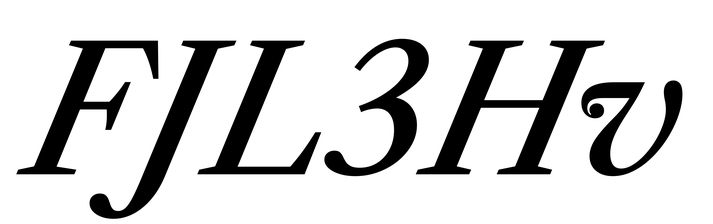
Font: LibreCaslonText-Italic_Medium_Italic